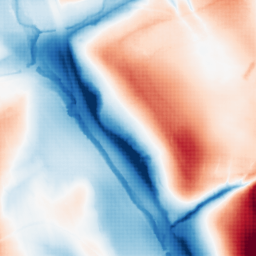
Category: classical
Decomposition family: gaussian_anisotropic
Decomposition parameters: sigma_x: 50
sigma_y: 2
Upsampling method: sinc_blackman
Upsampling parameters: scale: 2
kernel_size: 4
Upsampling scale: 2